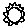
Label: sun